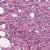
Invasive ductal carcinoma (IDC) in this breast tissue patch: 1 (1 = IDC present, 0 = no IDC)